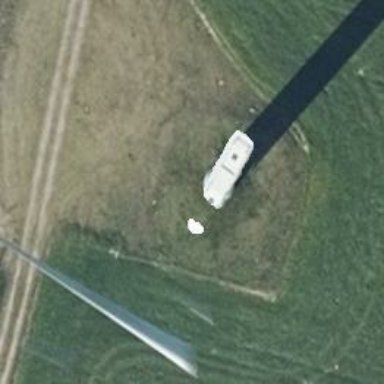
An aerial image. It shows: Wind generator powered by Vestas horizontal axis wind turbine.